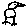
Label: bird